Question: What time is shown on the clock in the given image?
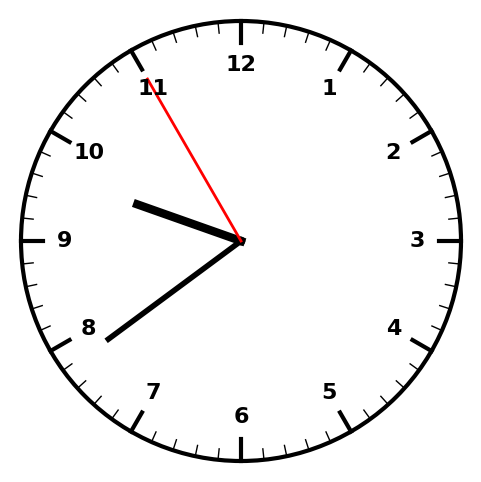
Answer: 09:38:55